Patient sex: M
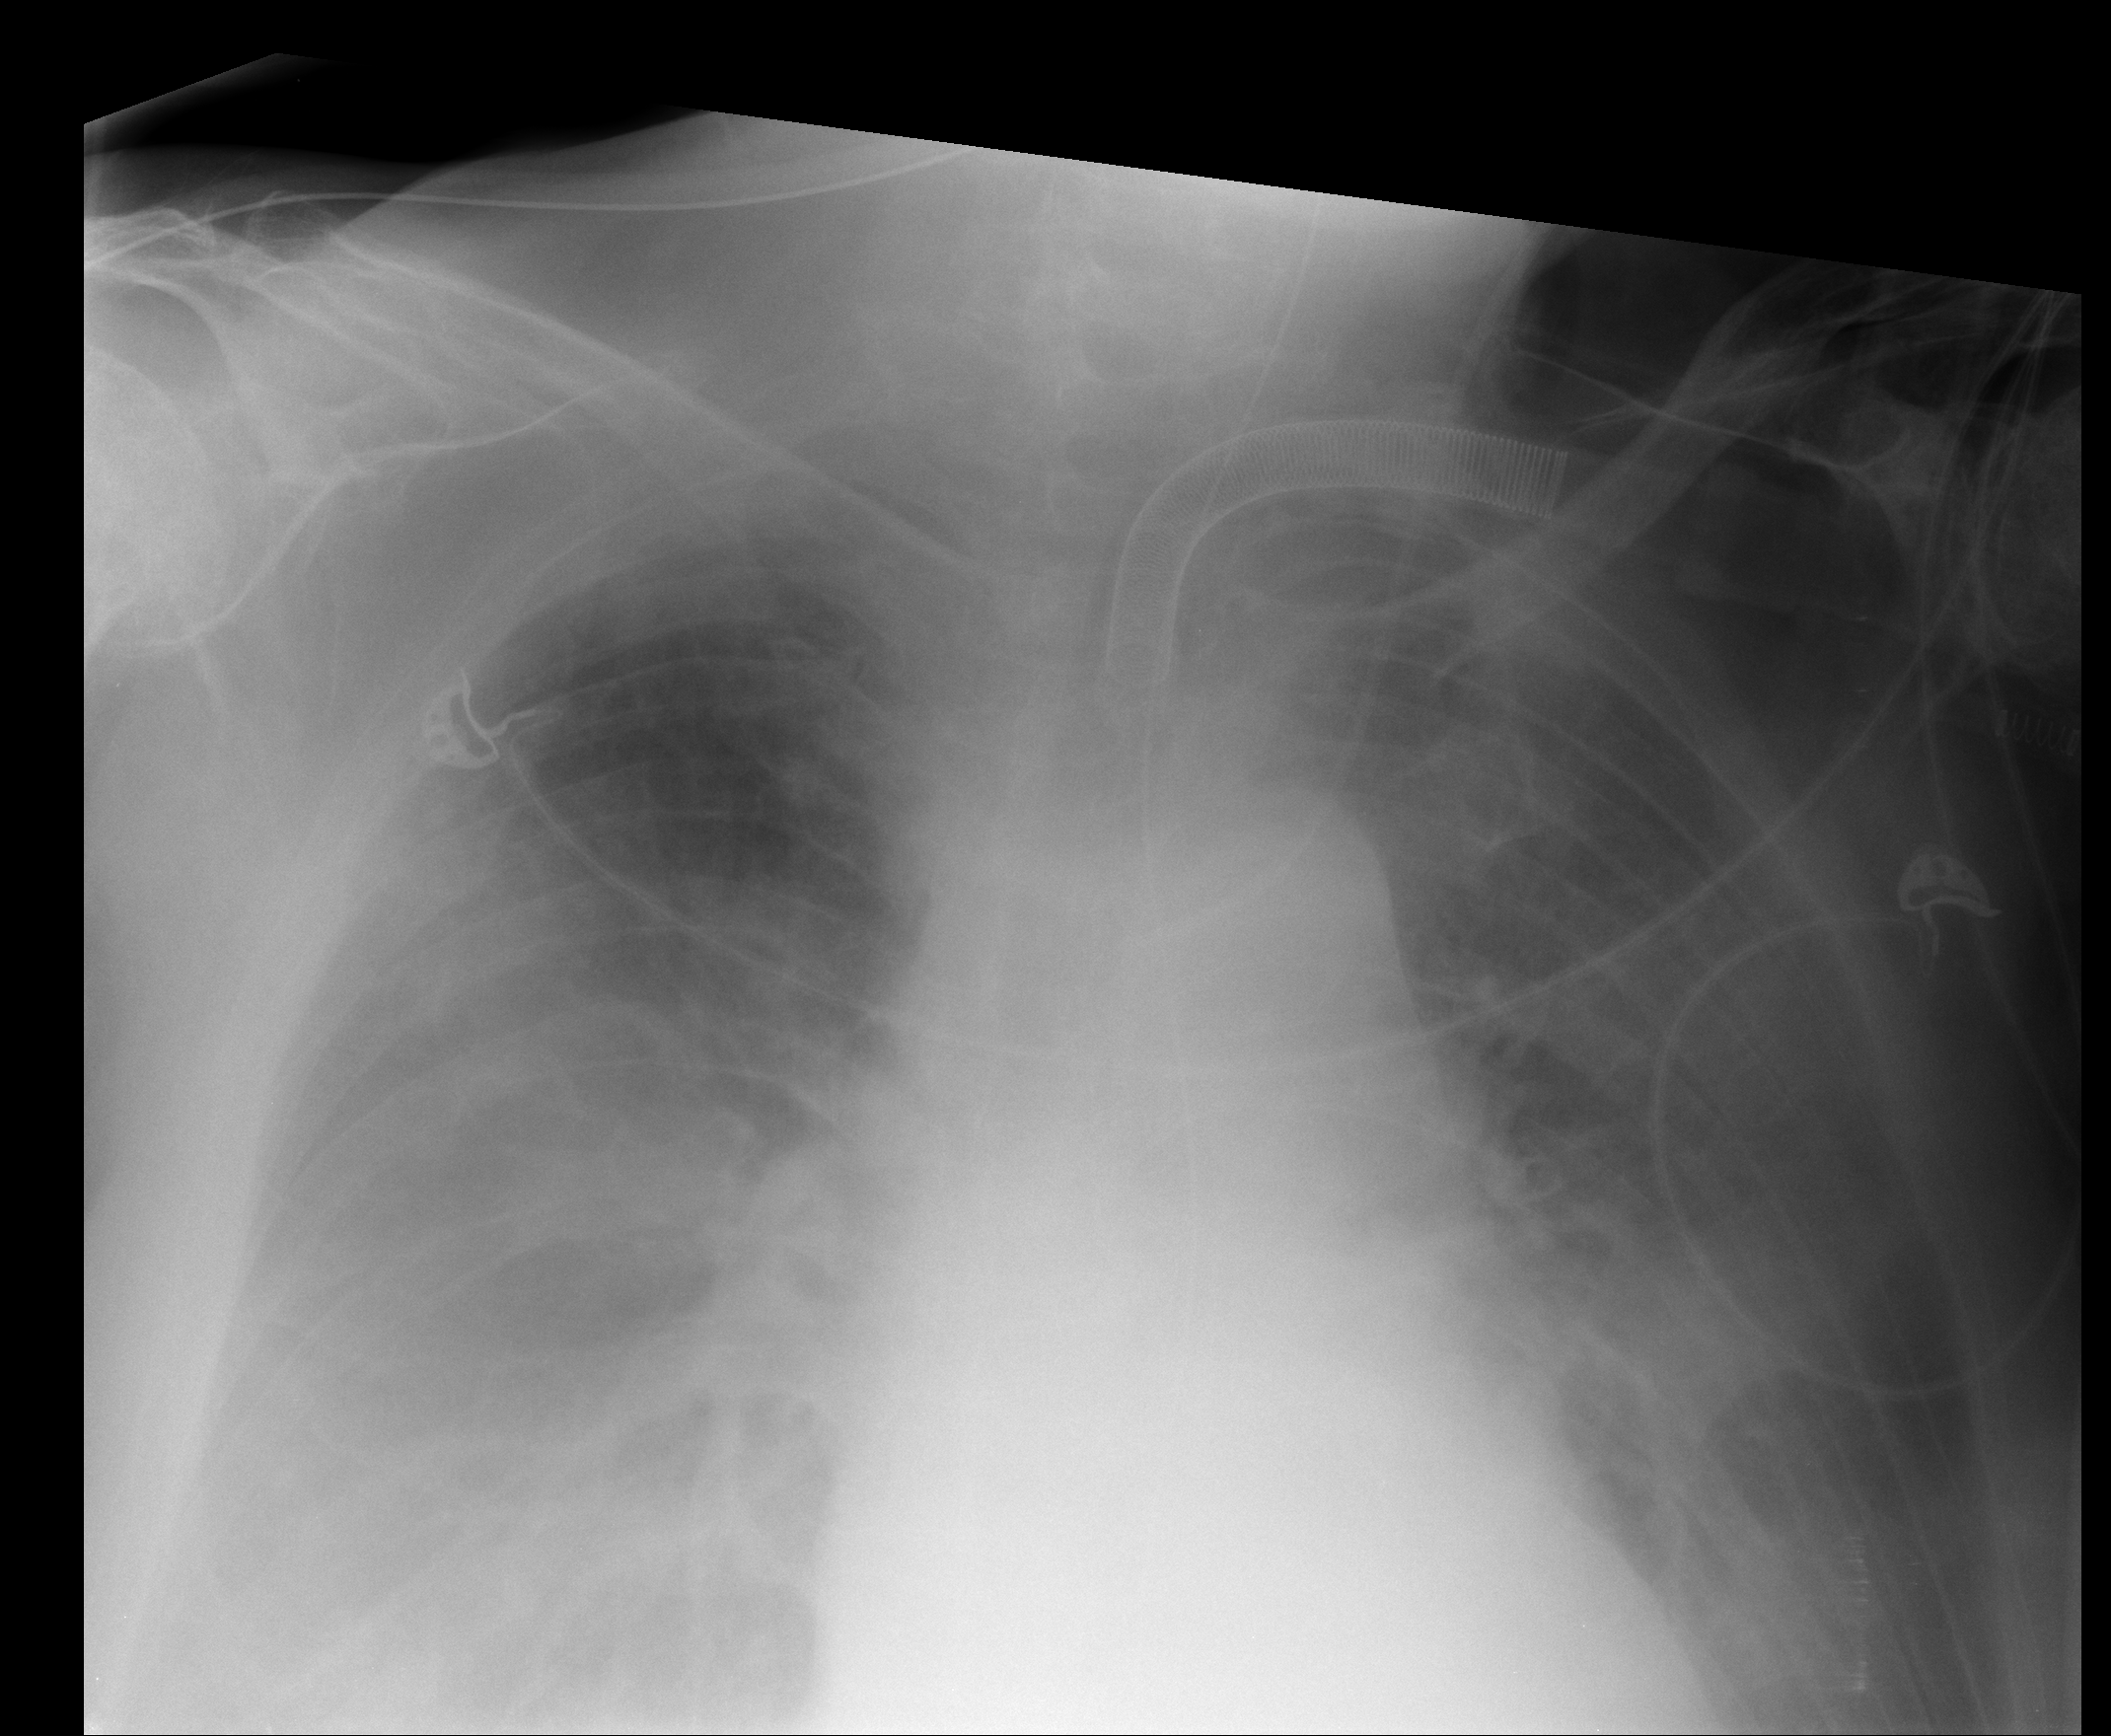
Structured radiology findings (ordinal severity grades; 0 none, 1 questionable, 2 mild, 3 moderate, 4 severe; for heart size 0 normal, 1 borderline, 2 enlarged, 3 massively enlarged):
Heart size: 0
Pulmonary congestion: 0
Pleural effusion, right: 3
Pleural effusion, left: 2
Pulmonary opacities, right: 0
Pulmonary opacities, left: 0
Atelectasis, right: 2
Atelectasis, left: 2